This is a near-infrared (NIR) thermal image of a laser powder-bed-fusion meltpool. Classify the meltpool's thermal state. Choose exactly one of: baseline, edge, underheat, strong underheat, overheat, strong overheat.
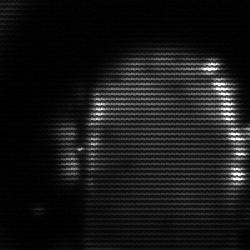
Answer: baseline